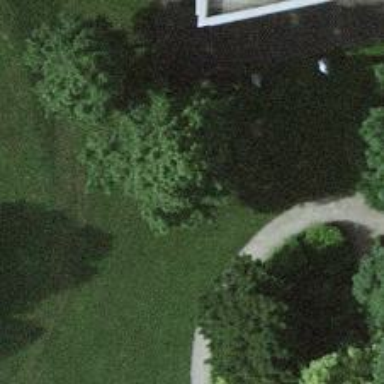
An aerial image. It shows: Deciduous broadleaved tree in park.